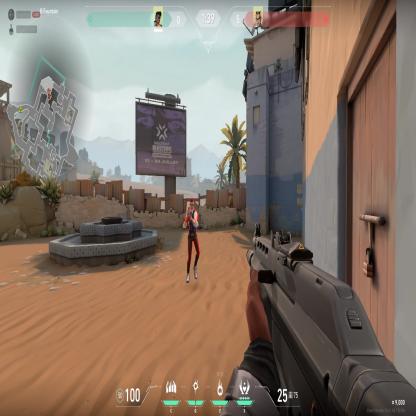
Label: enemy